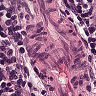
Metastatic tissue present: no